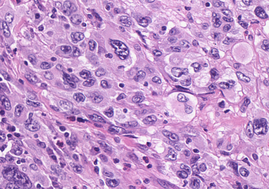
Tumor epithelial tissue: yes
Tumor-associated stroma tissue: no
Normal tissue: no